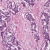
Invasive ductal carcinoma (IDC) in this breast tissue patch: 1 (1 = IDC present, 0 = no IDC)